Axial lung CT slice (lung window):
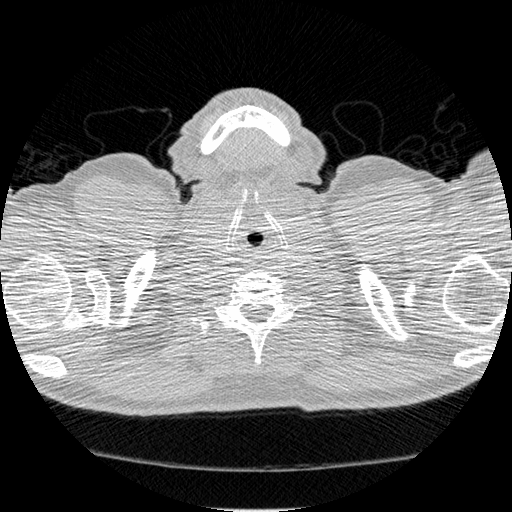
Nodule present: no